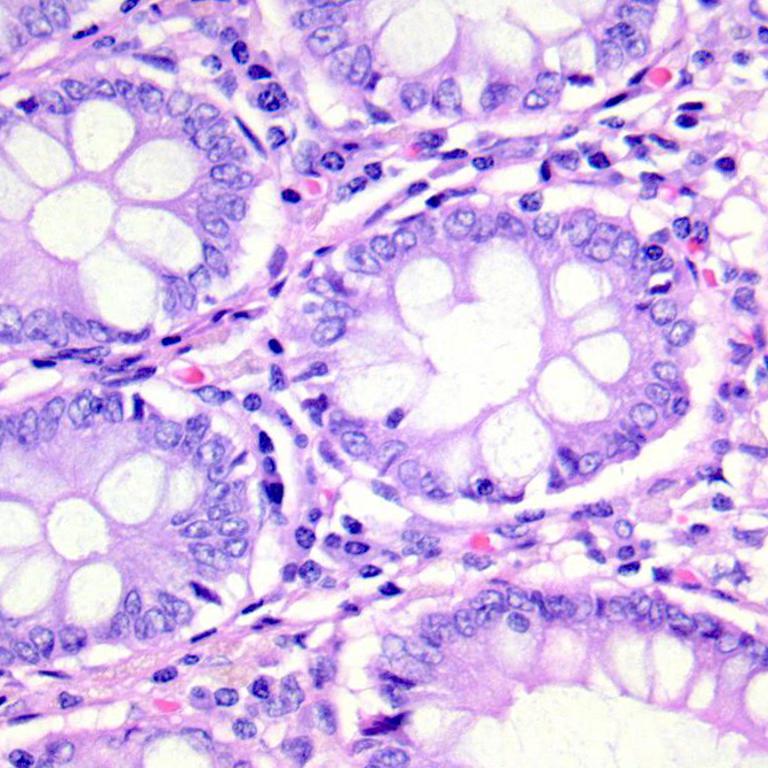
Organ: colon
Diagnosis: benign